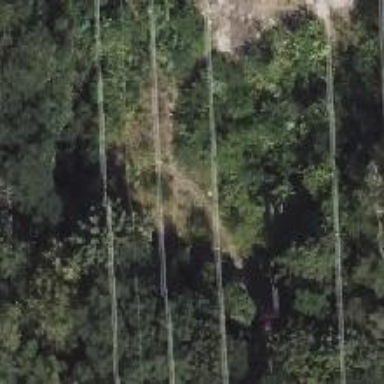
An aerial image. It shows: Abandoned railway with historical significance.